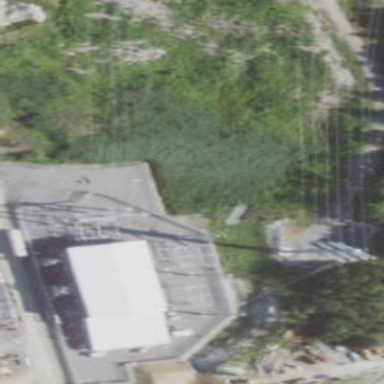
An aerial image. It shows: Transmission-level power substation.